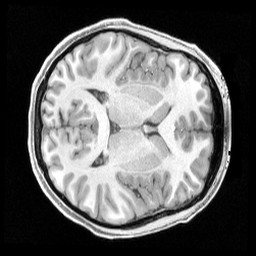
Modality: T1w
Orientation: axial
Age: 20
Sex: female
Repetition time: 2.4 s
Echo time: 0.00222 s